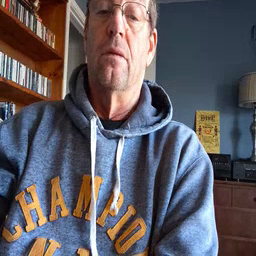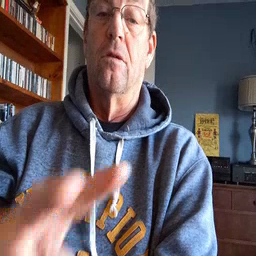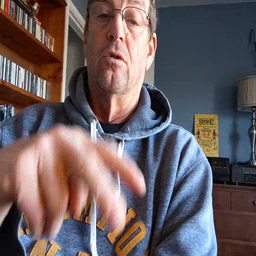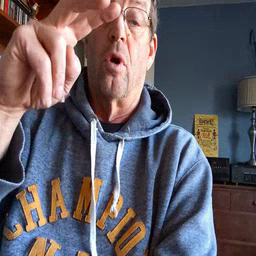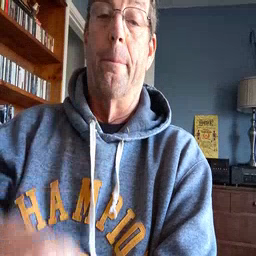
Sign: jump